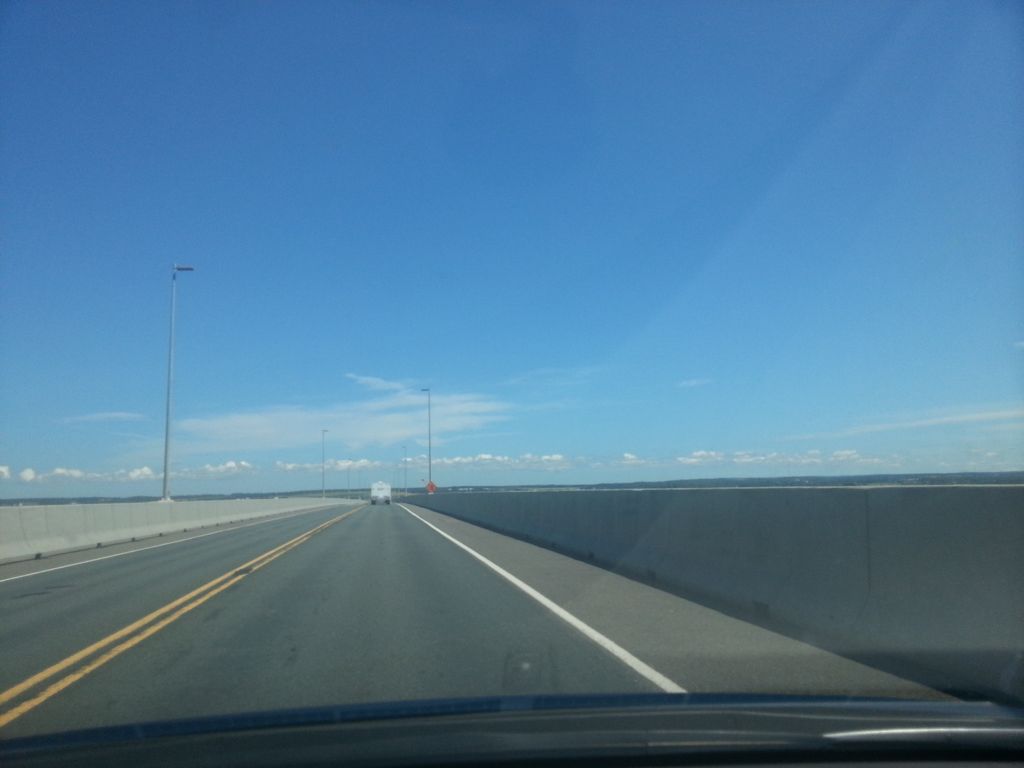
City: charlottetown